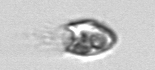
Label: Balanion